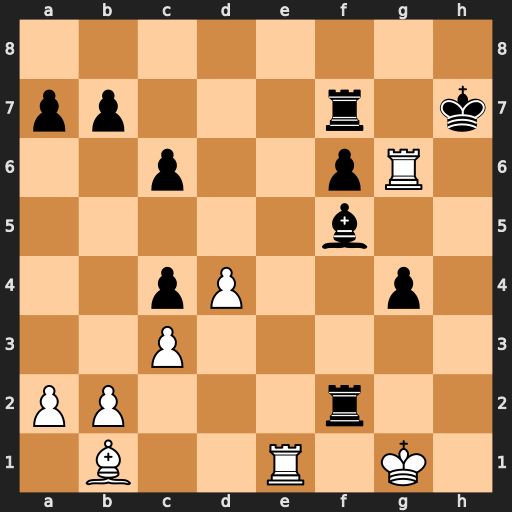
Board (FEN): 8/pp3r1k/2p2pR1/5b2/2pP2p1/2P5/PP3r2/1B2R1K1
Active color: w
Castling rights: -
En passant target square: -
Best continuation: Rxg4 Kh6 Rh4+ Kg5 Kxf2